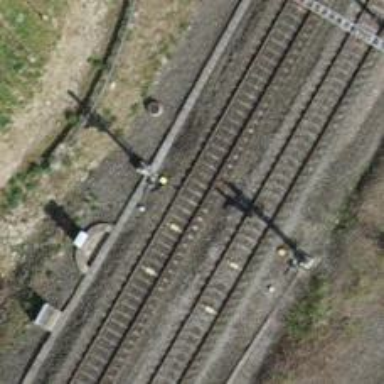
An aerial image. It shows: Railway track with contact line for electrification.